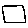
Label: square